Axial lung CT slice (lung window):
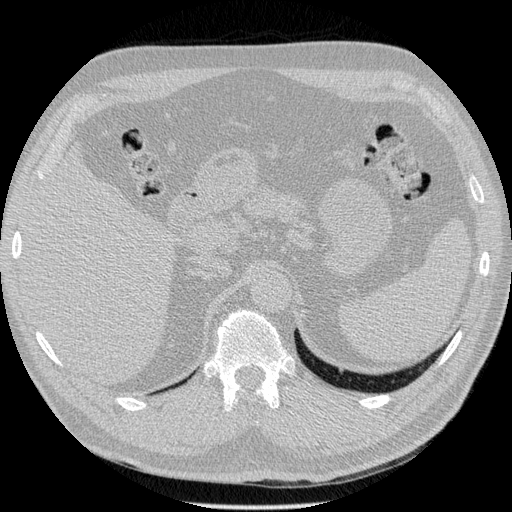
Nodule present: no